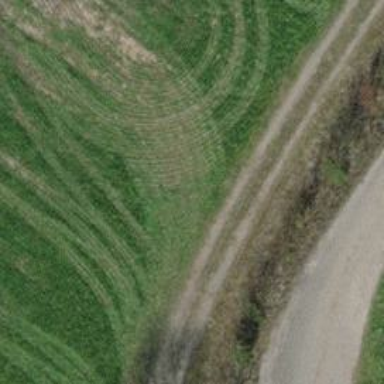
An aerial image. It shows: Gravel track with grade 2 tracktype.